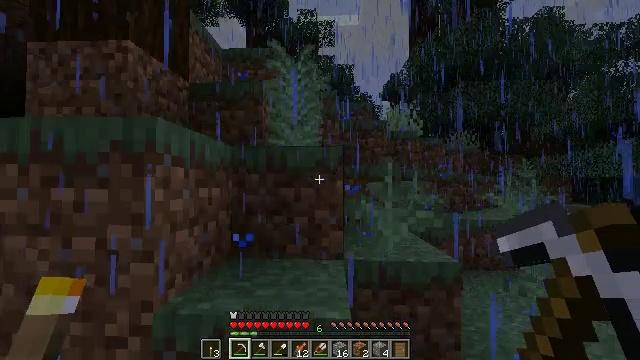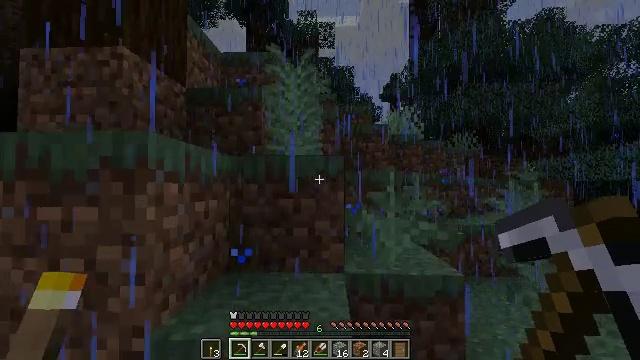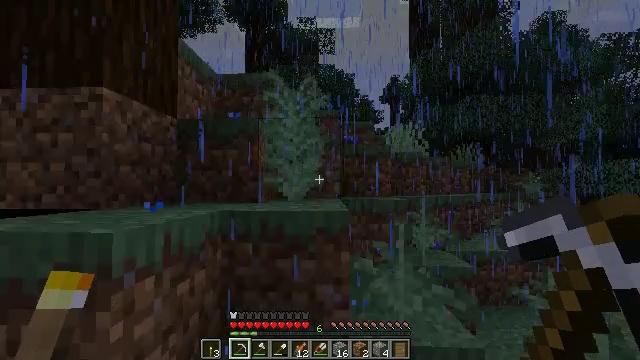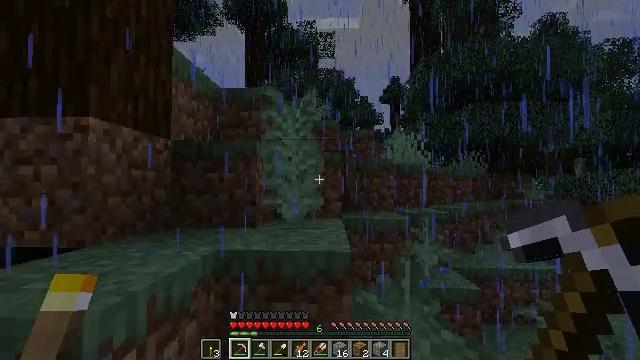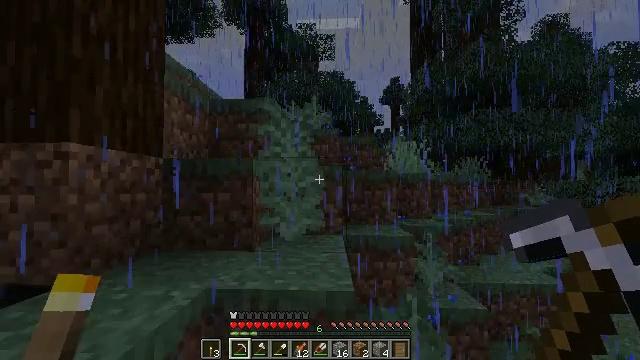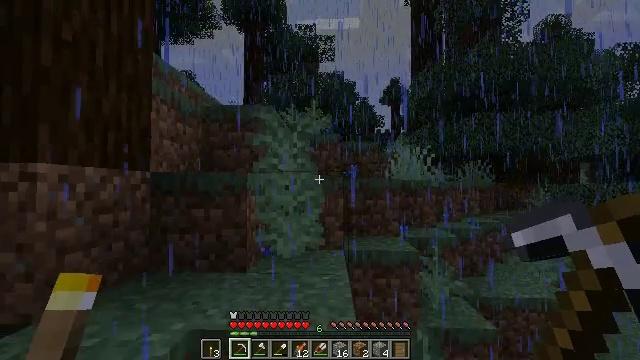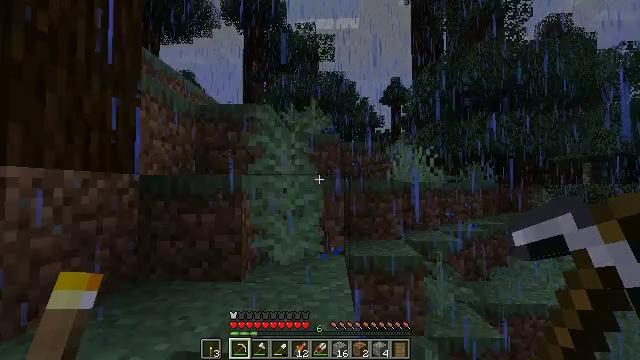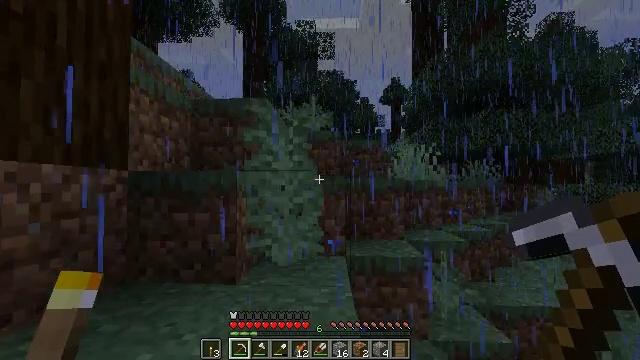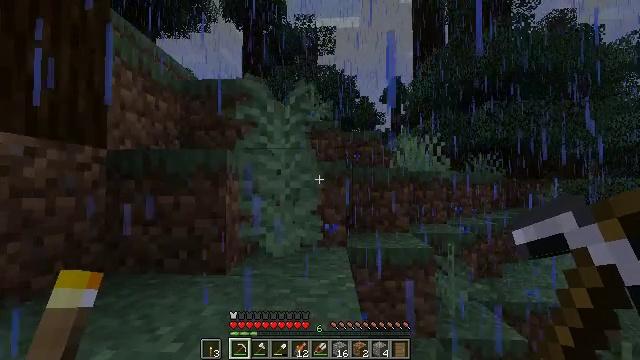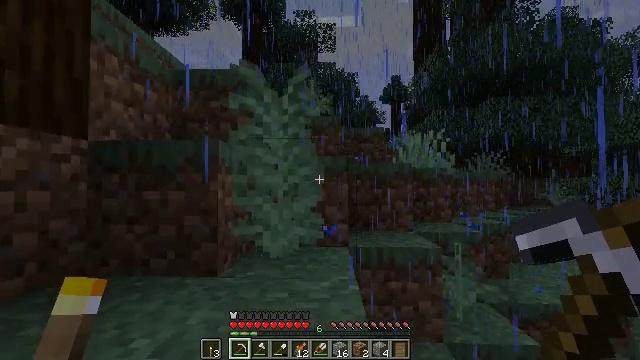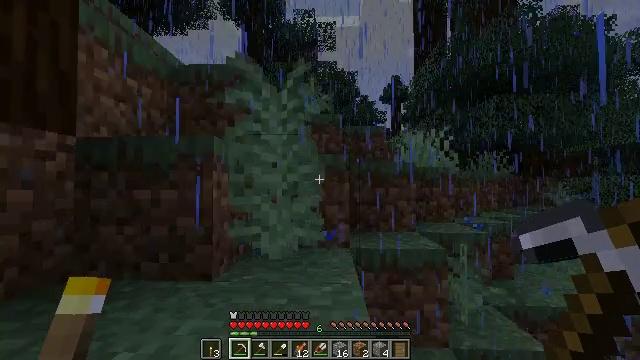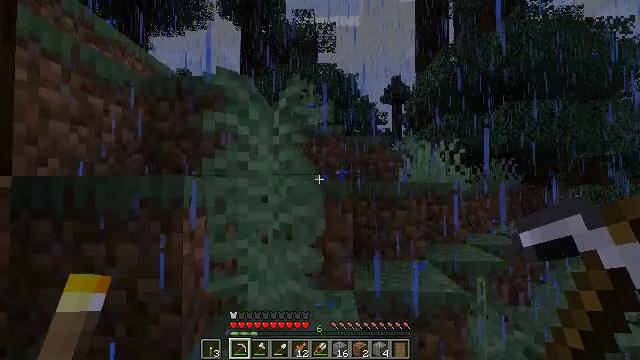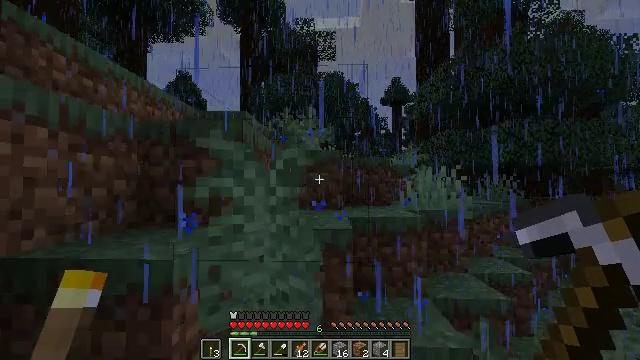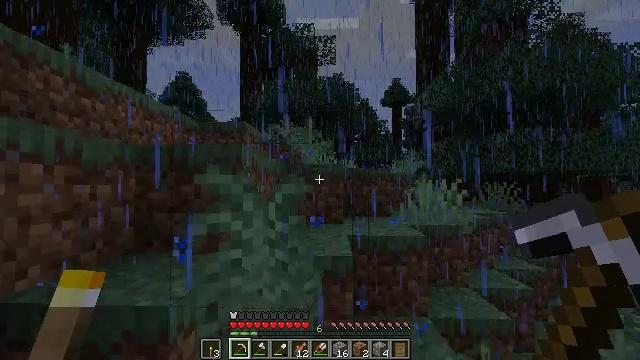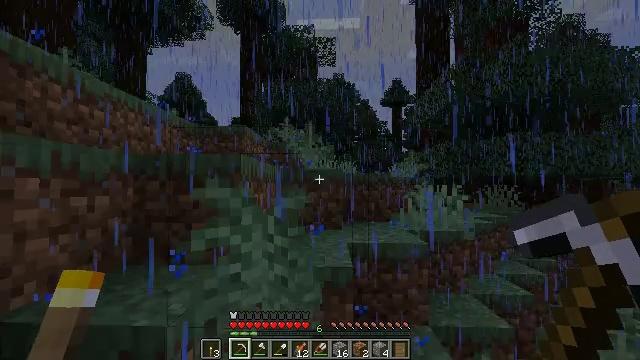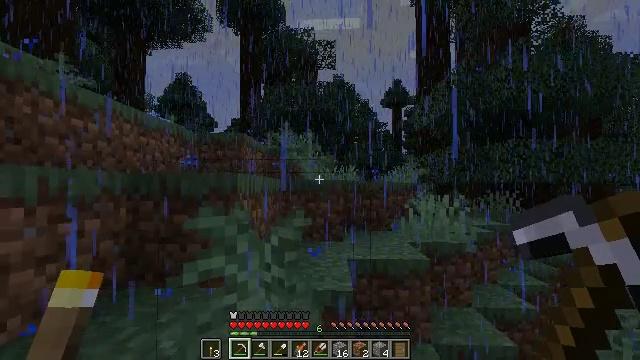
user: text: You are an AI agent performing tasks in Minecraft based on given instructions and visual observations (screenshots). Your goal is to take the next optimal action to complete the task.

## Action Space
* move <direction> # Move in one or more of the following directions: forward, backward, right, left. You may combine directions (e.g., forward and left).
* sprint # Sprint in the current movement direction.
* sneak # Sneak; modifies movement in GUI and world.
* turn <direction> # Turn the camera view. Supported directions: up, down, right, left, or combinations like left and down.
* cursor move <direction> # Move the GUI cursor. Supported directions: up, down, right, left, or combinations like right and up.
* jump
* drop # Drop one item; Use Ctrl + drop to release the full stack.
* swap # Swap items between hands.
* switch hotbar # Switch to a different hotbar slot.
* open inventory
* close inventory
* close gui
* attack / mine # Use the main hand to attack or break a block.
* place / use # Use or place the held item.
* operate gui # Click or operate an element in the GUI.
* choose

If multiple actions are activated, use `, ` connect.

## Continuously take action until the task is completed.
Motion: motion action
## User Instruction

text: Break the sugar cane.
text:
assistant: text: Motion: move forward, jump
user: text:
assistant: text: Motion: move forward, jump
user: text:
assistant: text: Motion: move forward, jump
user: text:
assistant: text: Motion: move forward
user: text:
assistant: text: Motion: move forward
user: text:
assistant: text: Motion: move forward
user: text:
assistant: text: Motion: move forward
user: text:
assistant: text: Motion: move forward
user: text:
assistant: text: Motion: move forward
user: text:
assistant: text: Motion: move forward
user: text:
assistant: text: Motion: move forward, jump
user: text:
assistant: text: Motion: move forward, jump
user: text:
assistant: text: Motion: move forward, jump
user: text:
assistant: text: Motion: move forward, jump
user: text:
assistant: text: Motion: move forward
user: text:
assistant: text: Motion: move forward
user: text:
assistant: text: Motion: move forward
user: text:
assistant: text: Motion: move forward
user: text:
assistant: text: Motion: move forward
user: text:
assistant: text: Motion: move forward
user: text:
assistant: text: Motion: move forward
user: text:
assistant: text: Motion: move forward, turn left and down
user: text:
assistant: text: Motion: move forward, turn left and down, jump
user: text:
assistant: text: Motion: move forward, turn left and down, jump
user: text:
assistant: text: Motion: move forward, turn left and down, jump
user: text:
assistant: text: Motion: move forward, jump
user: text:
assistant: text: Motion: move forward
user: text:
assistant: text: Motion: move forward
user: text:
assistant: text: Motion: move forward
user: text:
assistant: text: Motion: move forward